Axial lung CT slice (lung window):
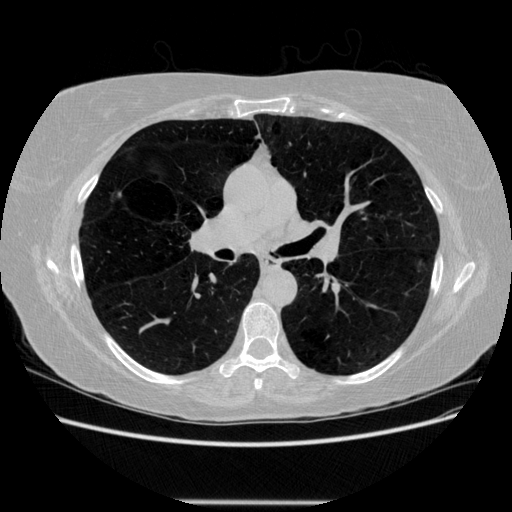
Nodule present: no